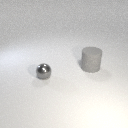
large gray rubber cylinder to the right of small gray metal sphere